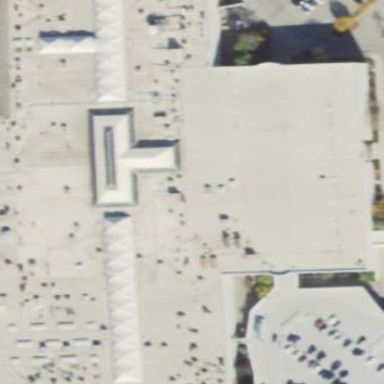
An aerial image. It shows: Mall building.